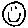
Label: smiley face